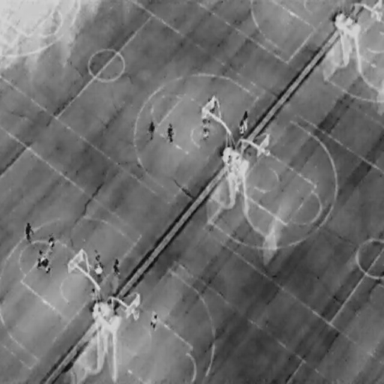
There are ten People in the infrared image.